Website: walmart
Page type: customer-info-address
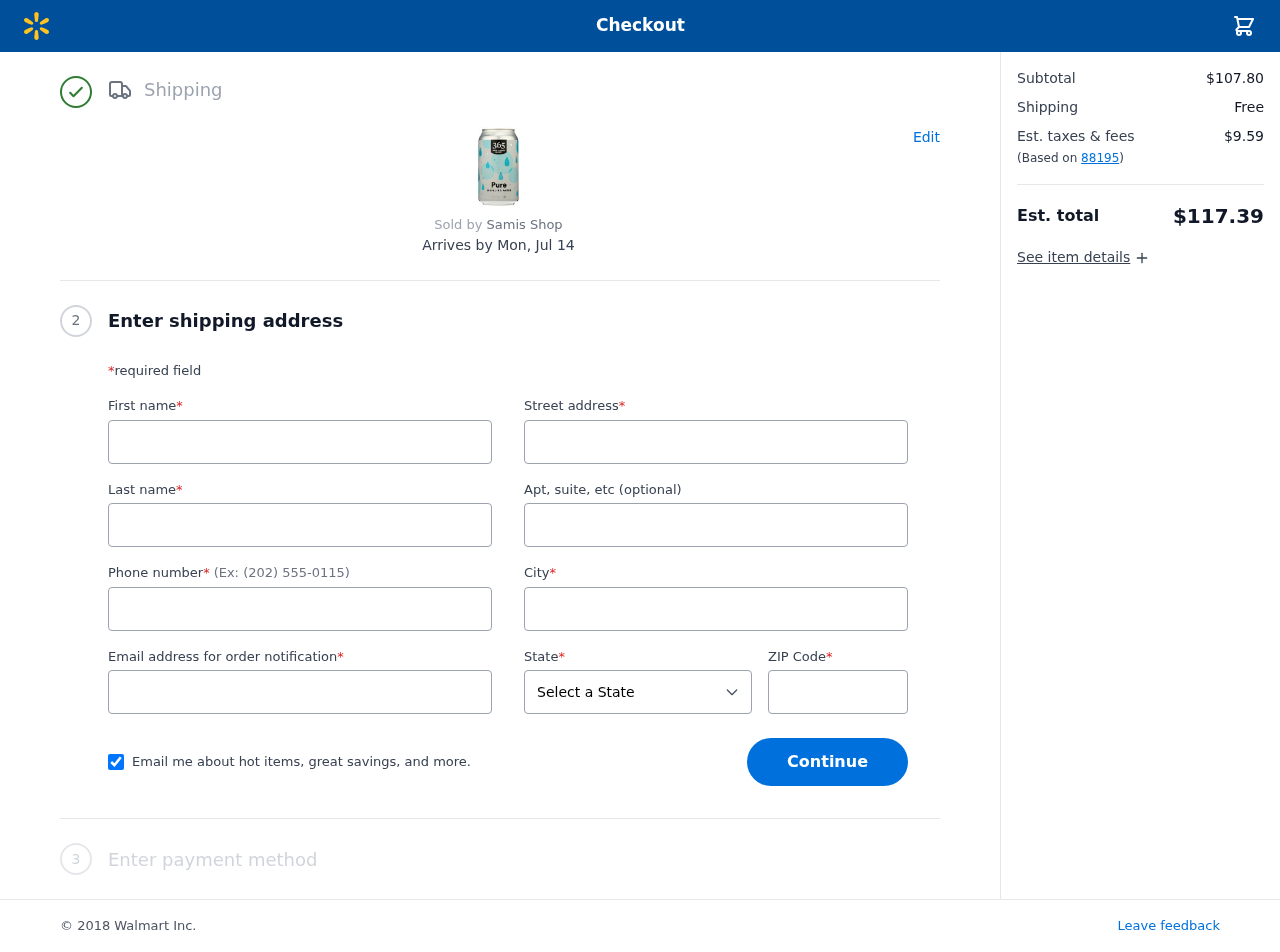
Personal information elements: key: PII_CITY
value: Whitakershire
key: PII_EMAIL
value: abigail.rodriguez@yahoo.com
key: PII_FIRSTNAME
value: Abigail
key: PII_LASTNAME
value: Rodriguez
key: PII_PHONE
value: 4443795024
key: PII_POSTCODE
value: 88195
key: PII_STATE
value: Iowa
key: PII_STREET
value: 496 Velazquez Forge
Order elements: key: ORDER_DELIVERY_DATE
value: Mon, Jul 14
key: ORDER_SUBTOTAL
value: $107.80
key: ORDER_SHIPPING_COST
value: Free
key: ORDER_TAX
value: $9.59
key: ORDER_TOTAL
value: $117.39